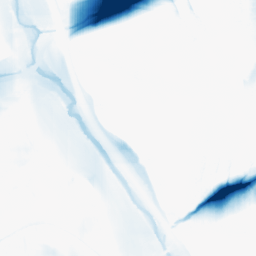
Category: morphological
Decomposition family: morphological_square
Decomposition parameters: operation: closing
size: 50
Upsampling method: cubic_catmull_rom
Upsampling parameters: scale: 8
Upsampling scale: 8